Question: I have written a program that reads a webservice, retrieving user data, and then is supposed to push that data to ActiveDirectory, thus updating the user's title, address, phone numbers, etc.
The problem is that when I perform the search using the Unboundid Connection class the requested attributes are not returned. Below is the search code:
'''
SearchResult result = connection.search( properties.getProperty("ldap.search.baseDN"),
SearchScope.SUB, "(cn=" + userId + ")",
"personalTitle", "department", "company", "manager", "telephoneNumber",
"streetAddress", "I", "st", "postalCode", "c", "pager", "mobile",
"fax", "cn");
'''
The above code locates the desired user and the cn attribute is returned as expected, but the other attributes all fail to return. If I connect to AD using JXplorer using the same connection credentials, I'm able to see all the desired attributes exist, but are simply not being returned.

I have tried substituting SearchRequest.ALL_OPERATIONAL_ATTRIBUTES, SearchRequest.ALL_USER_ATTRIBUTES and SearchRequest.REQUEST_ATTRS_DEFAULT rather than listing the fields explicitly, but with no success.
I have also looked at the 'Schema' object returned from 'connection.getSchema()' and can see that personalTitle should exist:
'''
connection.getSchema().getAttributeType("personalTitle")
'''
The above code returns:
1.2.840.113556.1.2.615 NAME 'personalTitle' SYNTAX '1.3.6.1.4.1.1466.115.121.1.15' SINGLE-VALUE
So maybe this is a user permission issue? Has anyone experienced this and know how to resolve it?
Thanks,
Mike
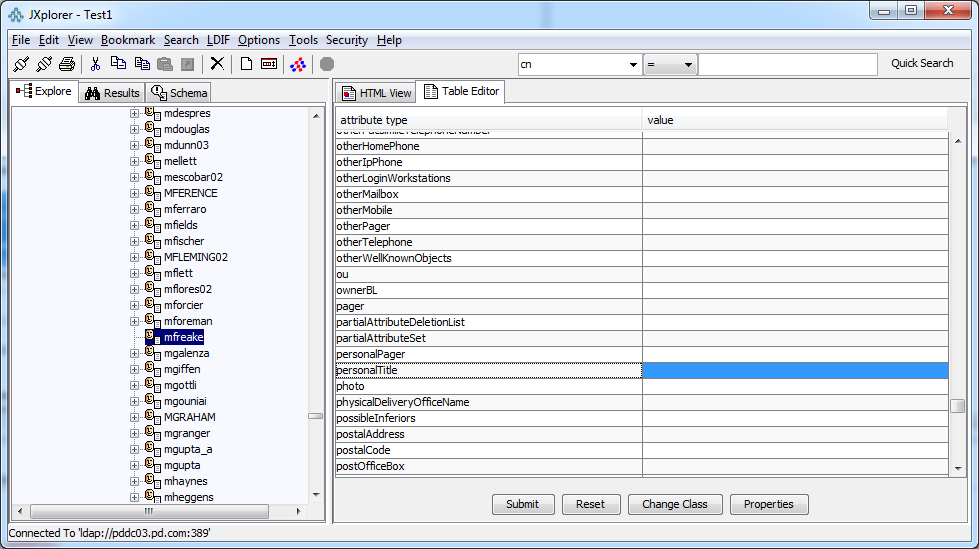
Answer: LDAP search result entries only include attributes that actually have values, so the behavior you are seeing from the UnboundID LDAP SDK is appropriate and correct. Even if you explicitly request a particular attribute, that attribute will only be included in the entry if it has one or more values.
I think that you're confused by JXplorer because it's reading the schema to determine what attributes could possibly be included in the entry based on its object classes and is showing them to you so that you can set values for those attributes in the editor. But that doesn't mean that the entry returned by the server actually includes any information about those attributes.
To verify this, you can use the ldap-debugger tool provided with the LDAP SDK to see the actual LDAP communication that occurs. Just run a command like:
'''
tools/ldap-debugger --hostname {directory-server-address} --port {directory-server-port} --listenPort {listen-port}
'''
This will create a very simple LDAP proxy server that decodes all requests and responses that pass through it. To use it, simply point JXplorer at the specified listen-port. You will see that when JXplorer retrieves the entry, the entry returned by the server will only contain attributes that actually have values.
If you want to figure out what all the possible attributes are that you can include in a given entry, then use the LDAPConnection.getSchema method to retrieve the server schema, then Schema.getObjectClass for each of the object classes in the target entry, and finally use the ObjectClassDefinition.getRequiredAttributes and ObjectClassDefinition.getOptionalAttributes methods to see what attribute types must and may be used in entries with that object class.